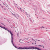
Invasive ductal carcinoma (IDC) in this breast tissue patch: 0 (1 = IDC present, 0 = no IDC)